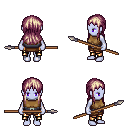
a pixel art fantasy rpg character, female body template, dark elf, purple skin, leather chest armor, gold greaves, white blonde unkempt hairstyle, spear, four views (front, back, left, right), 2x2 character sprite sheet, small pixel art, hard edges, no anti-aliasing